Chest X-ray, AP view. Patient: 37 years old, sex F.
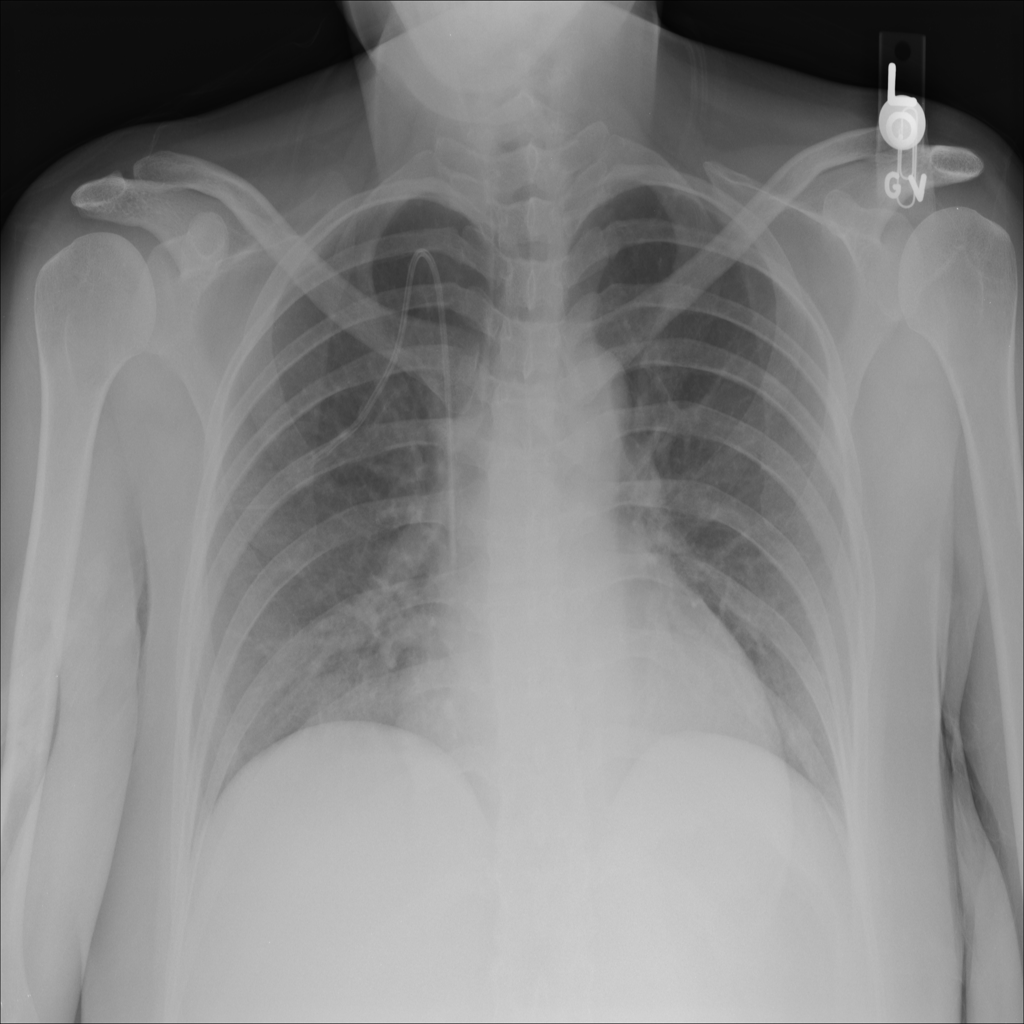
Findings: No Finding